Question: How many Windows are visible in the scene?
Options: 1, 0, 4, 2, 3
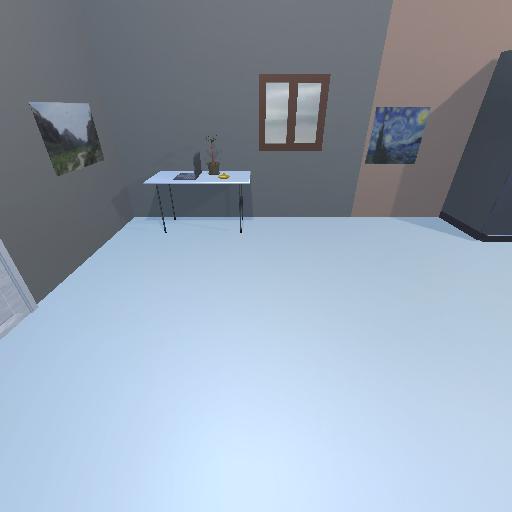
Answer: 1